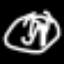
Label: fork